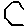
Label: hexagon